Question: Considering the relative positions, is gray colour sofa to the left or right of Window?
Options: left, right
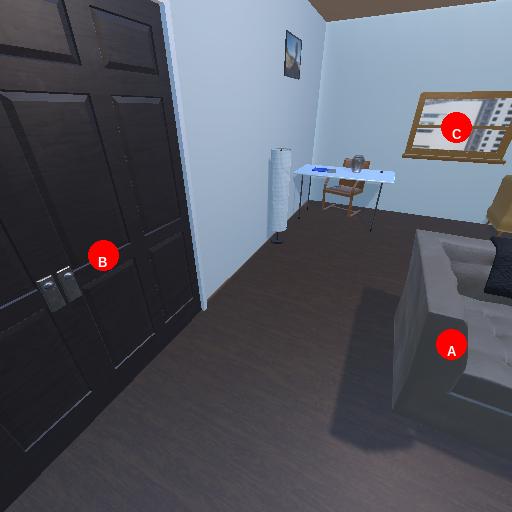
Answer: left